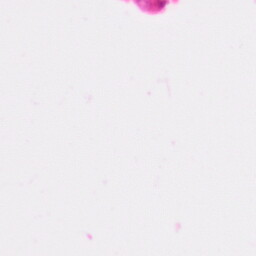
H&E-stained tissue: Colon